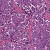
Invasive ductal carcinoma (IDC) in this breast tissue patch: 1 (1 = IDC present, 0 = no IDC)